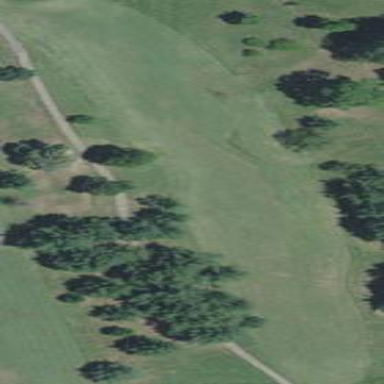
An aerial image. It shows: Driving range for golf on grass.